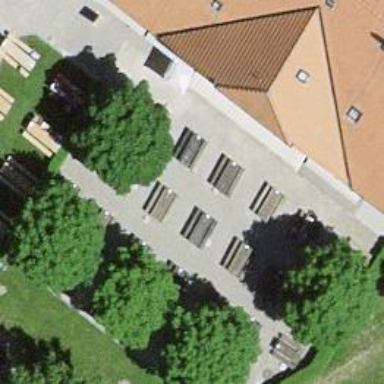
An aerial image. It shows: Outdoor seating area for leisure.